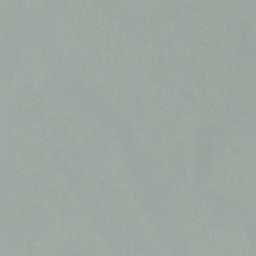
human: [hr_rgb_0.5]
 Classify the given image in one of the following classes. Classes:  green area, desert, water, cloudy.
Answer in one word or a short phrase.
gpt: cloudy